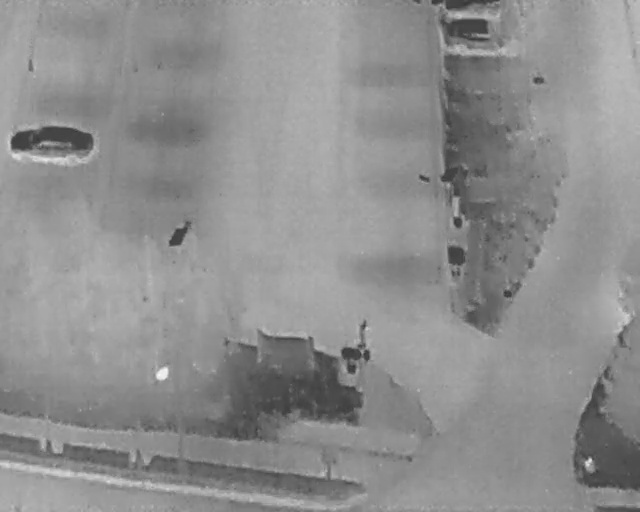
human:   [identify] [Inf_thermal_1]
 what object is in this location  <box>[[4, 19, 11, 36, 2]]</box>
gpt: <ref>1 large car at the top left</ref>

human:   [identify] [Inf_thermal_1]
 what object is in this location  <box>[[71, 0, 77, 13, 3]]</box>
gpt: <ref>1 medium car at the top right</ref>